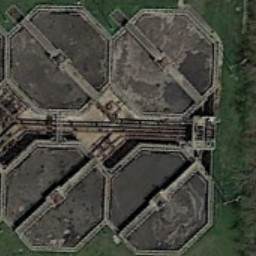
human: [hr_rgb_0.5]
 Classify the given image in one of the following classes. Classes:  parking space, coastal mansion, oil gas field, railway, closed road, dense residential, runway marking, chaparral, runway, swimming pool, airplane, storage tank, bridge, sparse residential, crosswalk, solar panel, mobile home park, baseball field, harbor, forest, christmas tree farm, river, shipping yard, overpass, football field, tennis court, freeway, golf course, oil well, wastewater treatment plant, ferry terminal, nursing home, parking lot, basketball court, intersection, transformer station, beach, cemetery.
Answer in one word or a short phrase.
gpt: wastewater treatment plant